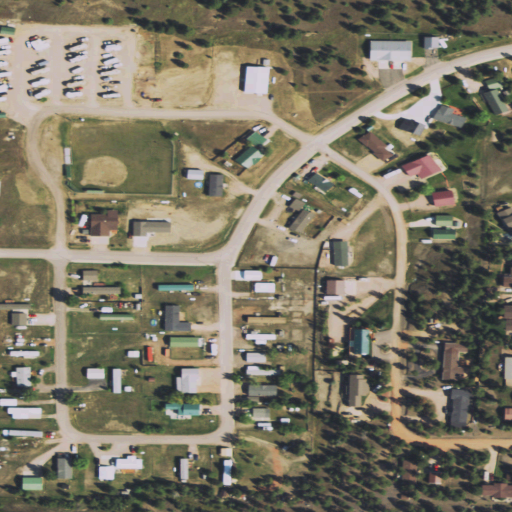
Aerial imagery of ridge(s) in Wyoming named Lower Pine Ridge containing low intensity development, open development, grassland, medium intensity development, shrub, and high intensity development